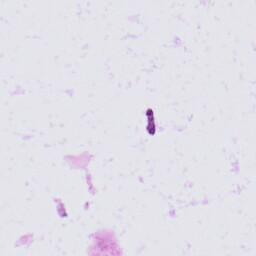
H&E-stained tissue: Skin